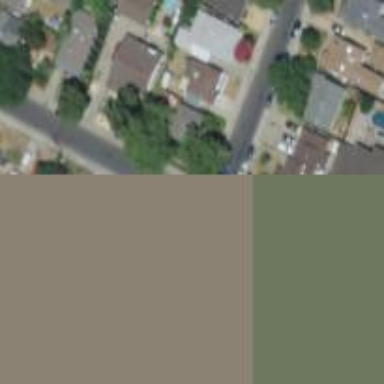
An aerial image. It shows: Residential road.